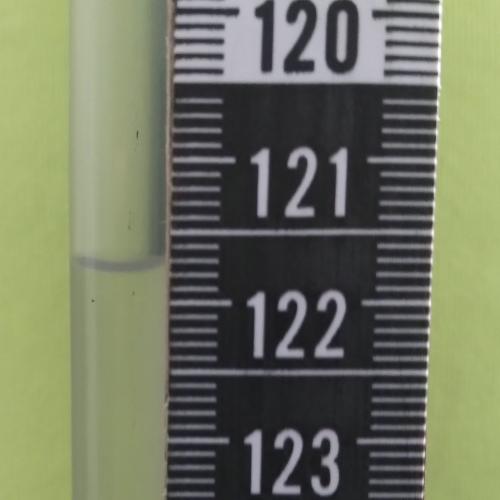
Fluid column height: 121.7 cm